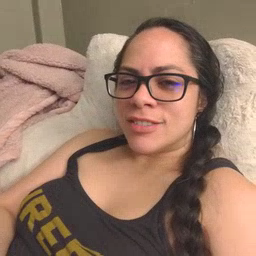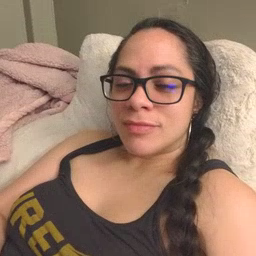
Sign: snack